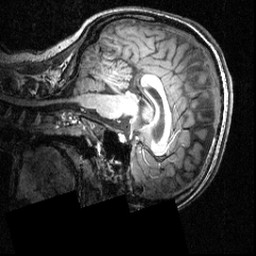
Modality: T1w
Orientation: sagittal
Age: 18
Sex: female
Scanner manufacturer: siemens
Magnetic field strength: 3.951 T
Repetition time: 1.5 s
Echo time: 0.00335 s